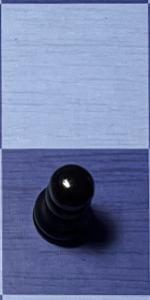
Label: Pawn_Black